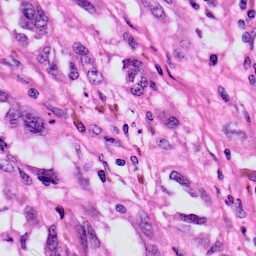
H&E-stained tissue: Skin